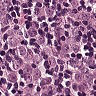
Metastatic tissue present: yes